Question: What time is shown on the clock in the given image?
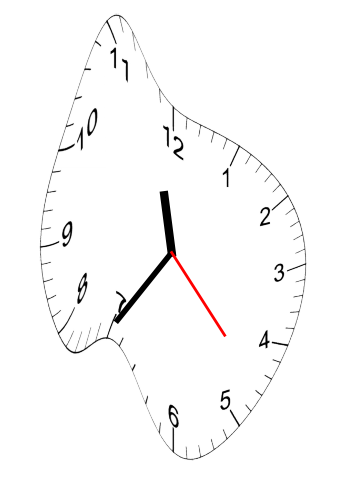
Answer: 11:35:23